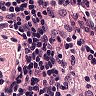
Metastatic tissue present: no